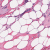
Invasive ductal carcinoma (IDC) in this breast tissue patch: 1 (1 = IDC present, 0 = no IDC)